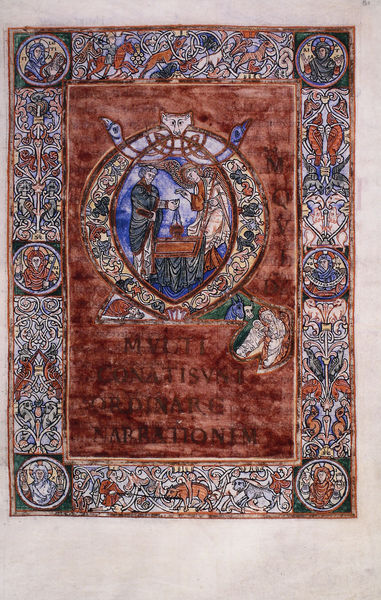
Titel: Odbert Evangeliar
Standort: Herkunftsort: St. Omer, Kloster St. Bertin (EU - F - Artois)
Institution: New York, Pierpont Morgan Library
Schlagwörter: baum, blau, bunt, getränk, tisch, rot, tier, tiere, muster, bibel, mensch, esel, engel, ranken, schrift, tafel, bordüre, inschrift, ornamente, wandgemälde, buch, monogramm, illustration, kreise, jesus, antik, verschlungen, heilige, maria, ochse, jesuskind, initial, mandorla, buchmalerei, randmuster, illumination, o, rahmengestaltung, purpurkodex